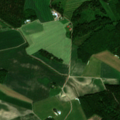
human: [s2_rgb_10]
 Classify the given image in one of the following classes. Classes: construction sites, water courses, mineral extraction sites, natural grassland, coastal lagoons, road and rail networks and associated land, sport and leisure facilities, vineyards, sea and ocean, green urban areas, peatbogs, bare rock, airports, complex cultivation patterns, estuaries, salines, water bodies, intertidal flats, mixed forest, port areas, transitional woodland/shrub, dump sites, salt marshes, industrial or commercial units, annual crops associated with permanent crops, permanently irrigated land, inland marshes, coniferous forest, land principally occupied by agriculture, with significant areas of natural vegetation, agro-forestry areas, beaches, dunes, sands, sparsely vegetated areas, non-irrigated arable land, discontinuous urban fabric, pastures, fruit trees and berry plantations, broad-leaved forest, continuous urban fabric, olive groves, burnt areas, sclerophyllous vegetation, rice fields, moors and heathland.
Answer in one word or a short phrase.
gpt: non-irrigated arable land, coniferous forest, mixed forest